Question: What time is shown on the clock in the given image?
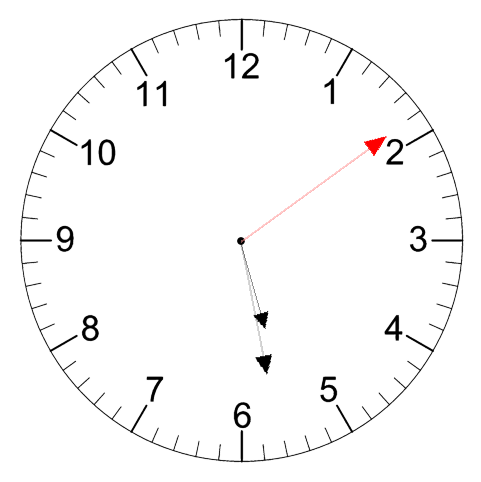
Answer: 05:28:09